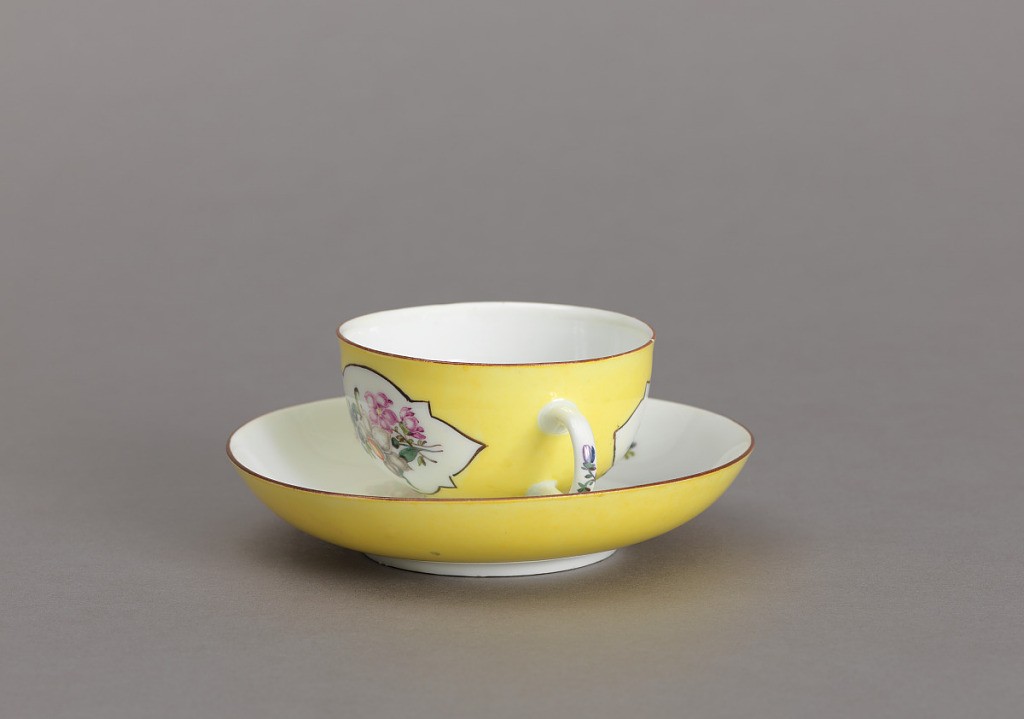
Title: Cup and Saucer
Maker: Meissen Porcelain Manufactory, German, active from 1710 to the present
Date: mid- 18th century
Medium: hard paste porcelain, vitreous enamel
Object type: cup and saucer
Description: Cup with simple loop handle; saucer deep, with curved sides.  Inside of cup and saucer white, with scattered flowers; outside of cup and underside of rim of saucer yellow, with white reserve panels, on cup, in which are flowers.  Edges of cup and saucer brown.